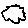
Label: cloud